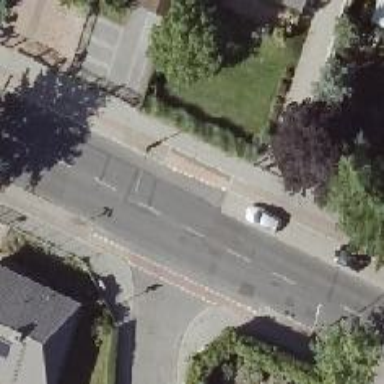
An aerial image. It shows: Tertiary road with asphalt surface. There is cycle track alongside the road. The parking lanes on both sides are parallel and half on the kerb.